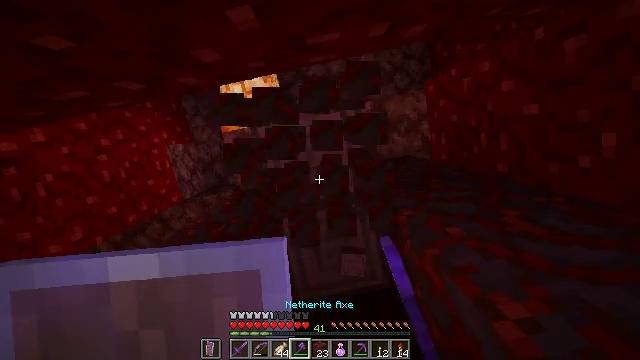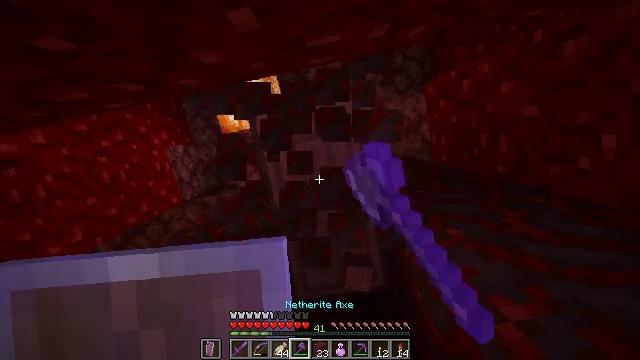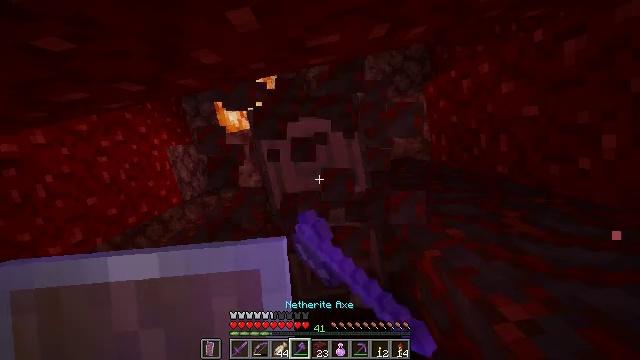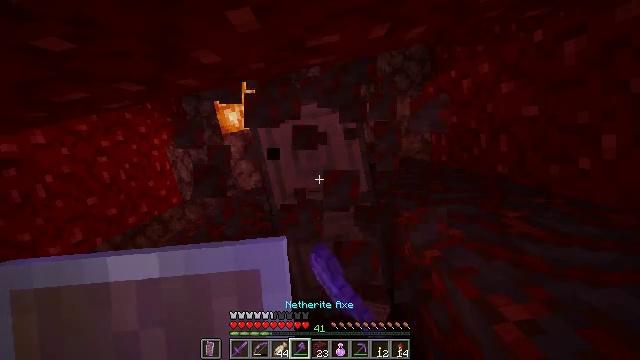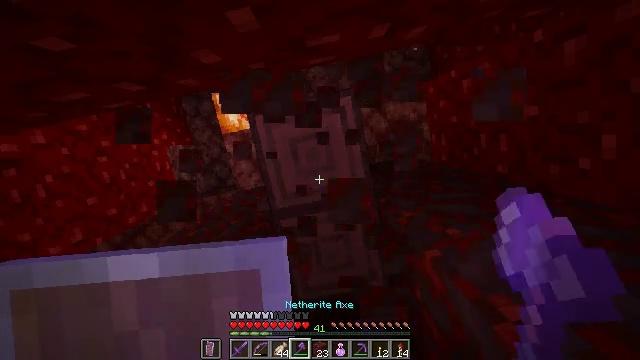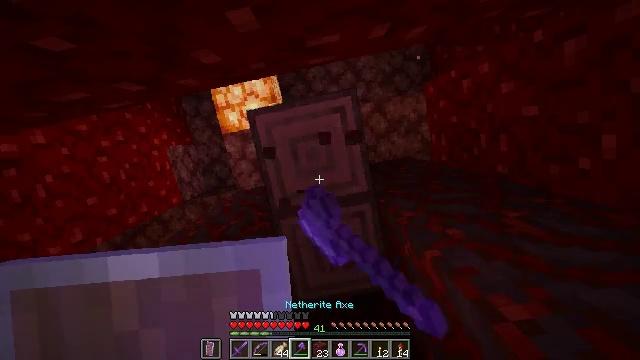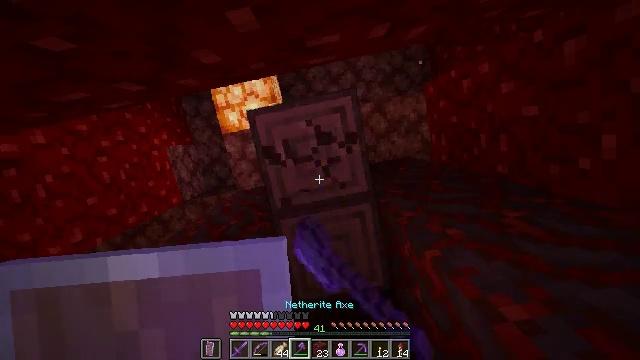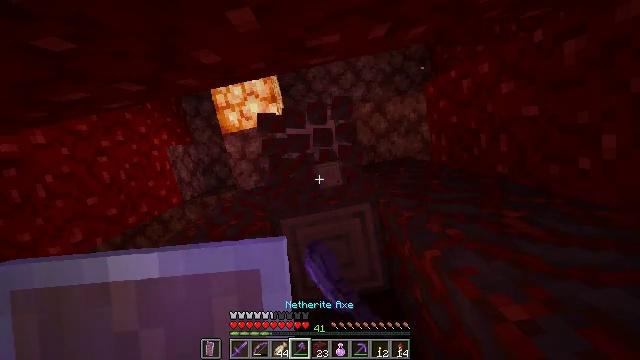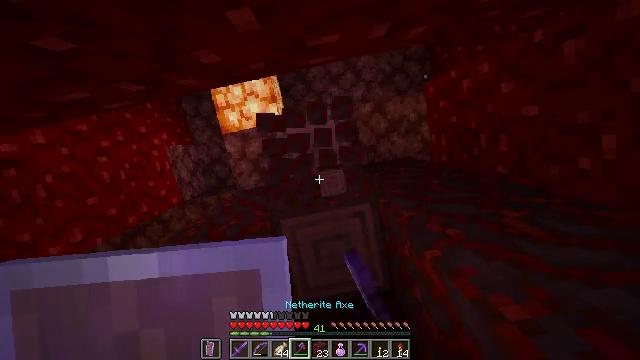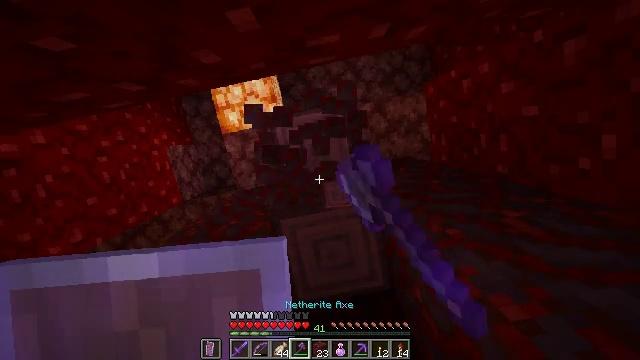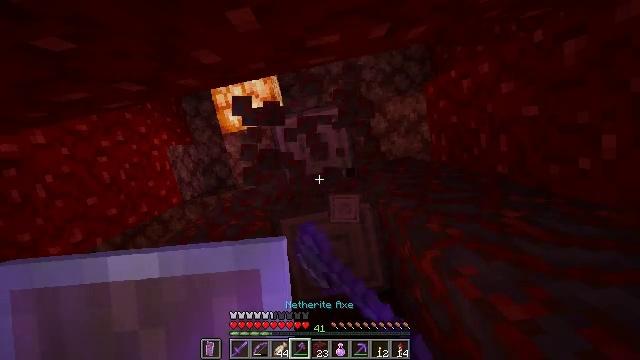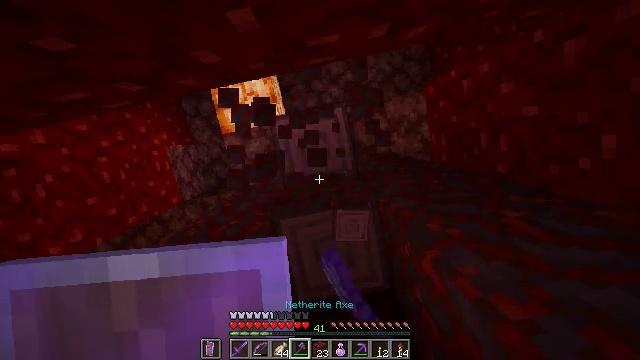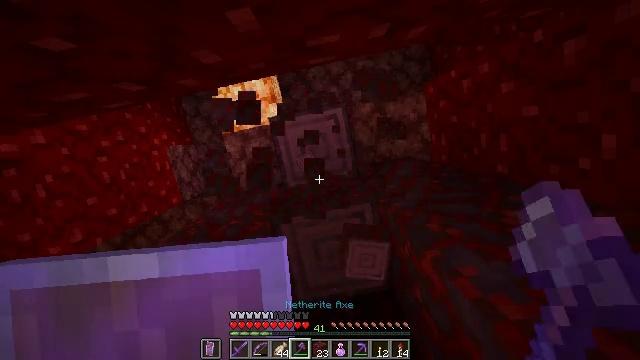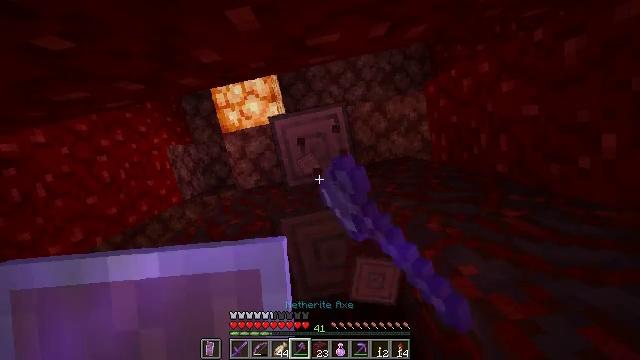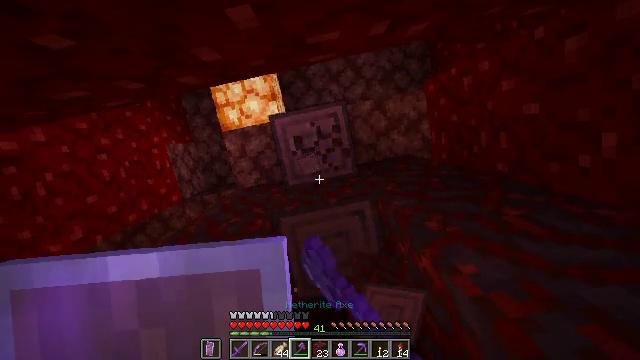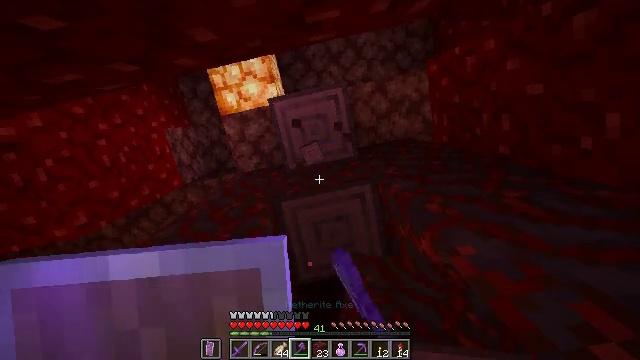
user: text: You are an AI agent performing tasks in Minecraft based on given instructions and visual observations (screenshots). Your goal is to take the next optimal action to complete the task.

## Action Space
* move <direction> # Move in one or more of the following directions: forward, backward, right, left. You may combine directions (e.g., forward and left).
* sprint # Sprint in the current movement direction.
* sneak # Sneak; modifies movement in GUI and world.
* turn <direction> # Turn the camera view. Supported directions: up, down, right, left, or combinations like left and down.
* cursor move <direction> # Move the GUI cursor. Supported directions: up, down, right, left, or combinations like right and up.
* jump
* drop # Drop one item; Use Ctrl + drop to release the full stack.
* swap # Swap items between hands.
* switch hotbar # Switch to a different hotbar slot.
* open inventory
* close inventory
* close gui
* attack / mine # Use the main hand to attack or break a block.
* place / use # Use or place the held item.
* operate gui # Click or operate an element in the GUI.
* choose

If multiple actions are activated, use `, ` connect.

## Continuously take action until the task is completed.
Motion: motion action
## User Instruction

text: Harvest crimson stem blocks.
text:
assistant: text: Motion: attack / mine
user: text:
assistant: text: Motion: attack / mine
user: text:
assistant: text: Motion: attack / mine
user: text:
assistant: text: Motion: attack / mine
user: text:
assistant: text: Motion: attack / mine
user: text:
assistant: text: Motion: attack / mine
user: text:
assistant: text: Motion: attack / mine
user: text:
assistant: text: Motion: attack / mine
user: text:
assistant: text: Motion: attack / mine
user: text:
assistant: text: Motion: attack / mine
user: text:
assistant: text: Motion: attack / mine
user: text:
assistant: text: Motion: attack / mine
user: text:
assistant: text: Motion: attack / mine
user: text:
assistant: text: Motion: attack / mine
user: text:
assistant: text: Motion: turn down, attack / mine
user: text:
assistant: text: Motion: turn down, attack / mine
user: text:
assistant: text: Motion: attack / mine
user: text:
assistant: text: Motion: attack / mine
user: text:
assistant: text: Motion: attack / mine
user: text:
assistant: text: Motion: attack / mine
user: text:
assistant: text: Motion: move forward, attack / mine
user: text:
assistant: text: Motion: move forward, attack / mine, jump
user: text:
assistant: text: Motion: move forward, attack / mine, jump
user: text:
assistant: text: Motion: move forward, attack / mine, jump
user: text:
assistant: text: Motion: move forward, turn up, attack / mine, jump
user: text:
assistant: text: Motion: move forward, turn up, attack / mine
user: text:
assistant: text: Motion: move forward, turn up, attack / mine
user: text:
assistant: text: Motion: turn up, attack / mine
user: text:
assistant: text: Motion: turn up, attack / mine
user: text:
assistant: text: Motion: turn up, attack / mine